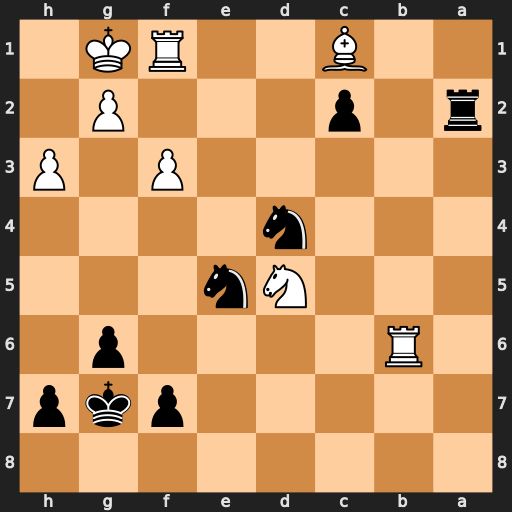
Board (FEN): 8/5pkp/1R4p1/3Nn3/3n4/5P1P/r1p3P1/2B2RK1
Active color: b
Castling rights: -
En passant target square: -
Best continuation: Ne2+ Kh2 Nxc1